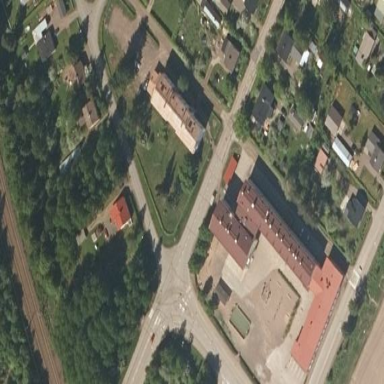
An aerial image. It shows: School.